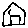
Label: house